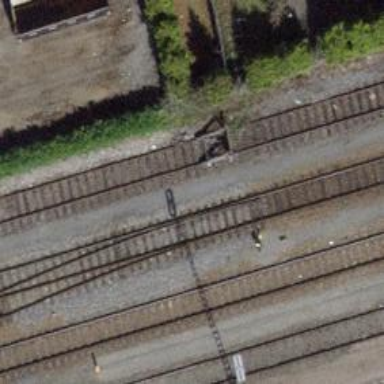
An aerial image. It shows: Railway buffer stop.